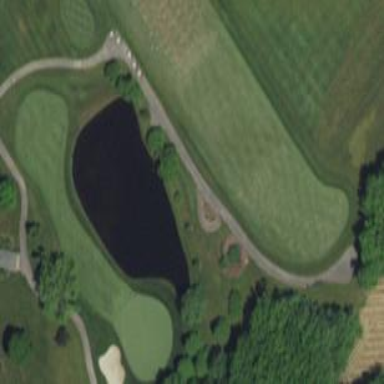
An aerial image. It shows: Grassy area designated as golf fairway.